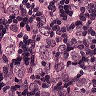
Metastatic tissue present: yes